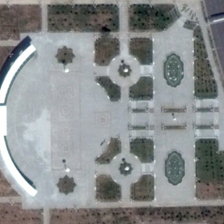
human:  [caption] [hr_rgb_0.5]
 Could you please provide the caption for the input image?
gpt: some green plants are in a square .

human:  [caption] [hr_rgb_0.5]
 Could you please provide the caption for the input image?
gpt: some green plants are in a square .

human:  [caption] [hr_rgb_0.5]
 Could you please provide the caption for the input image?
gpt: some green plants are in a square .

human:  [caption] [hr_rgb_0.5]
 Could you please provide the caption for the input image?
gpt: some green plants are in a square .

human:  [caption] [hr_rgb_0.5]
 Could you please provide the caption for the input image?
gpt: some green plants are in a square .